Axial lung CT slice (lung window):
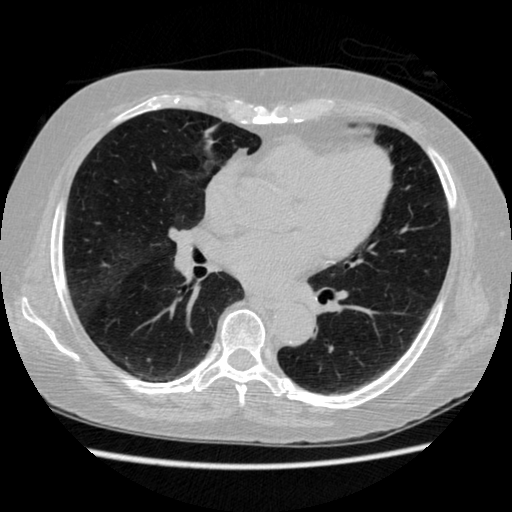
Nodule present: no